【题型】选择题　【知识点】平面几何　【难度】easy
如图，$PA$、$PB$ 分别与 $\odot O$ 相切于 $A$、$B$ 两点，点 $C$ 为 $\odot O$ 上一点，连接 $AC$、$BC$，若 $\angle P = 80^\circ$，则 $\angle ACB$ 的度数为（\quad  ）

A. $80^\circ$  \quad
B. $40^\circ$  \quad
C. $50^\circ$  \quad
D. $100^\circ$
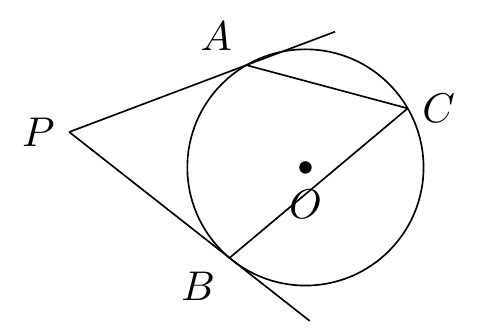
【解答】
解：连接 $OA$、$OB$。

$\because PA$、$PB$ 分别与 $\odot O$ 相切于 $A$、$B$ 两点，

$\therefore \angle OAP = \angle OBP = 90^\circ$，

$\because \angle P = 80^\circ$，

$\therefore \angle AOB = 100^\circ$，

$\therefore \angle ACB = \frac{1}{2}\angle AOB = \frac{1}{2} \times 100^\circ = 50^\circ$，

故选：$C$。
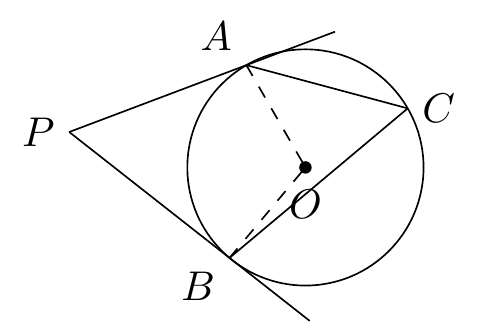